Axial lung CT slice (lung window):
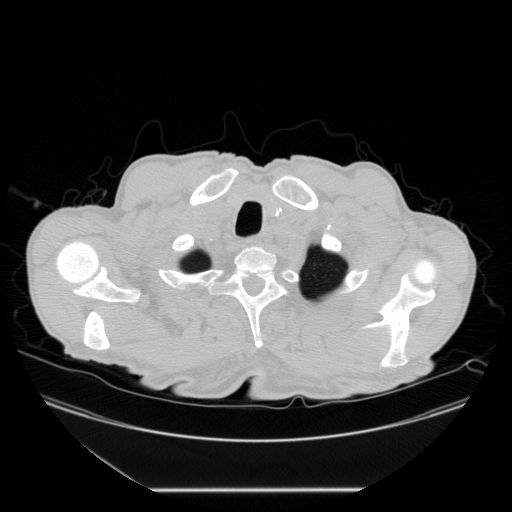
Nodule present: no